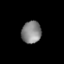
Tissue: lung
Cell type: Others
Senescence score: 0.2178
Nuclear area (px): 423
Mean DAPI intensity: 134.567